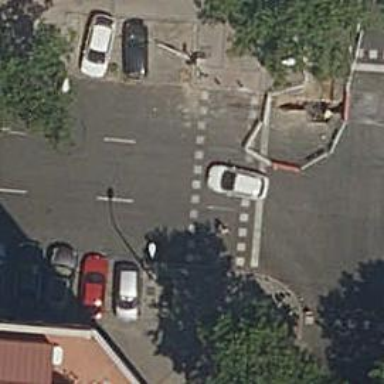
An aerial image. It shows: Footway crossing equipped with traffic signals.